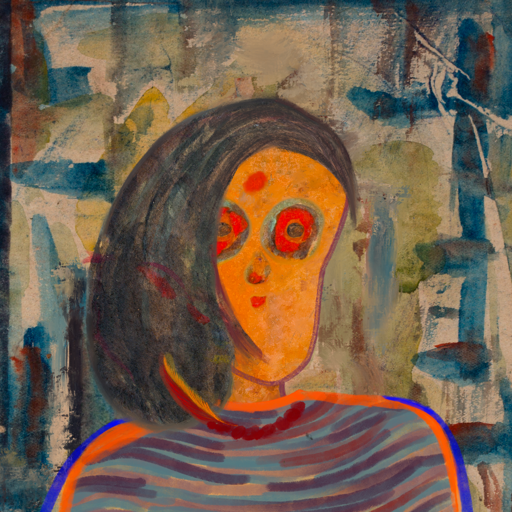
Background: Orphan, Head And Neck Front: Hypocrite, Face Front: Sisters, Bust: Experience, Hair Front: Gypsy_Mother, Head Accessory: Blank, Second Necklace: Blank, Necklace: Pipe, Baby: Blank